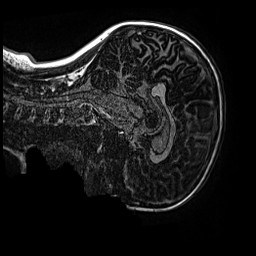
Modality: MP2RAGE
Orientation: sagittal
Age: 12
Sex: female
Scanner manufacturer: siemens
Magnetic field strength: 3 T
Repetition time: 4 s
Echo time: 0.00299 s